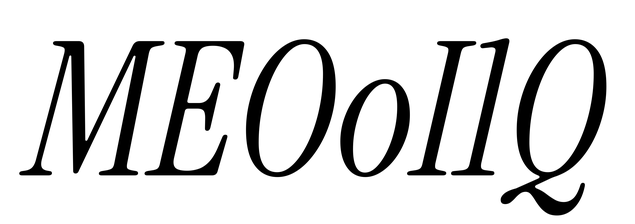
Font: InstrumentSerif-Italic